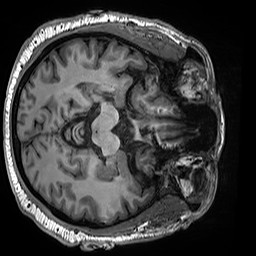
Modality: T1w
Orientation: axial
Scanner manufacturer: siemens
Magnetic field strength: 3 T
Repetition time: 2.5 s
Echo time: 0.00299 s